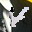
Label: 4